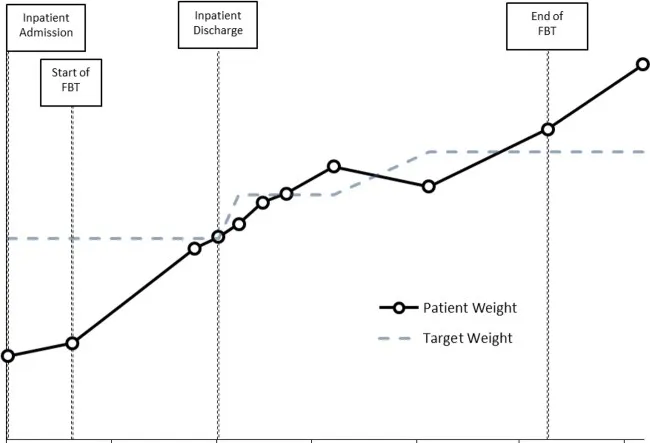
Case 2 weight graph (Susan).
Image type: chart (chart)